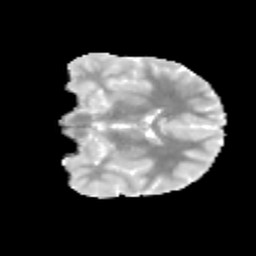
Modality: MD
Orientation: coronal
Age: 10
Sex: male
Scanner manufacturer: siemens
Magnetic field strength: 3 T
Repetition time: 3.8 s
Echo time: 0.07 s